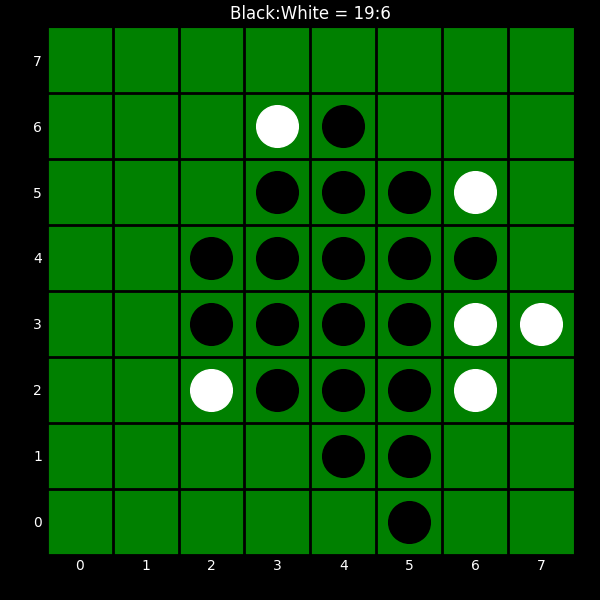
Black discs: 19
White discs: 6